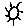
Label: sun